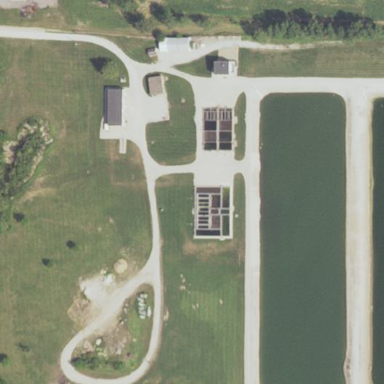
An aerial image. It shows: View of wastewater plant.